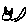
Label: cat